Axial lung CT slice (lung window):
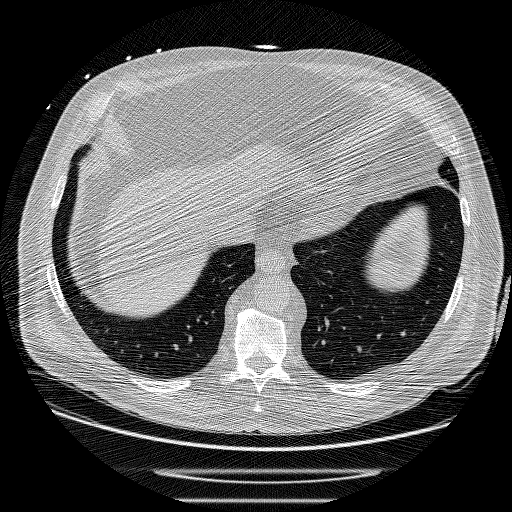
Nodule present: no